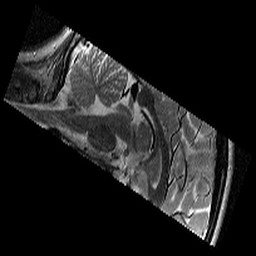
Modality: T2w
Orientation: sagittal
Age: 13
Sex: female
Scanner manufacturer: siemens
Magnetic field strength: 3 T
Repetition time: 9.23 s
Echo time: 0.067 s